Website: slack
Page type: billing-address
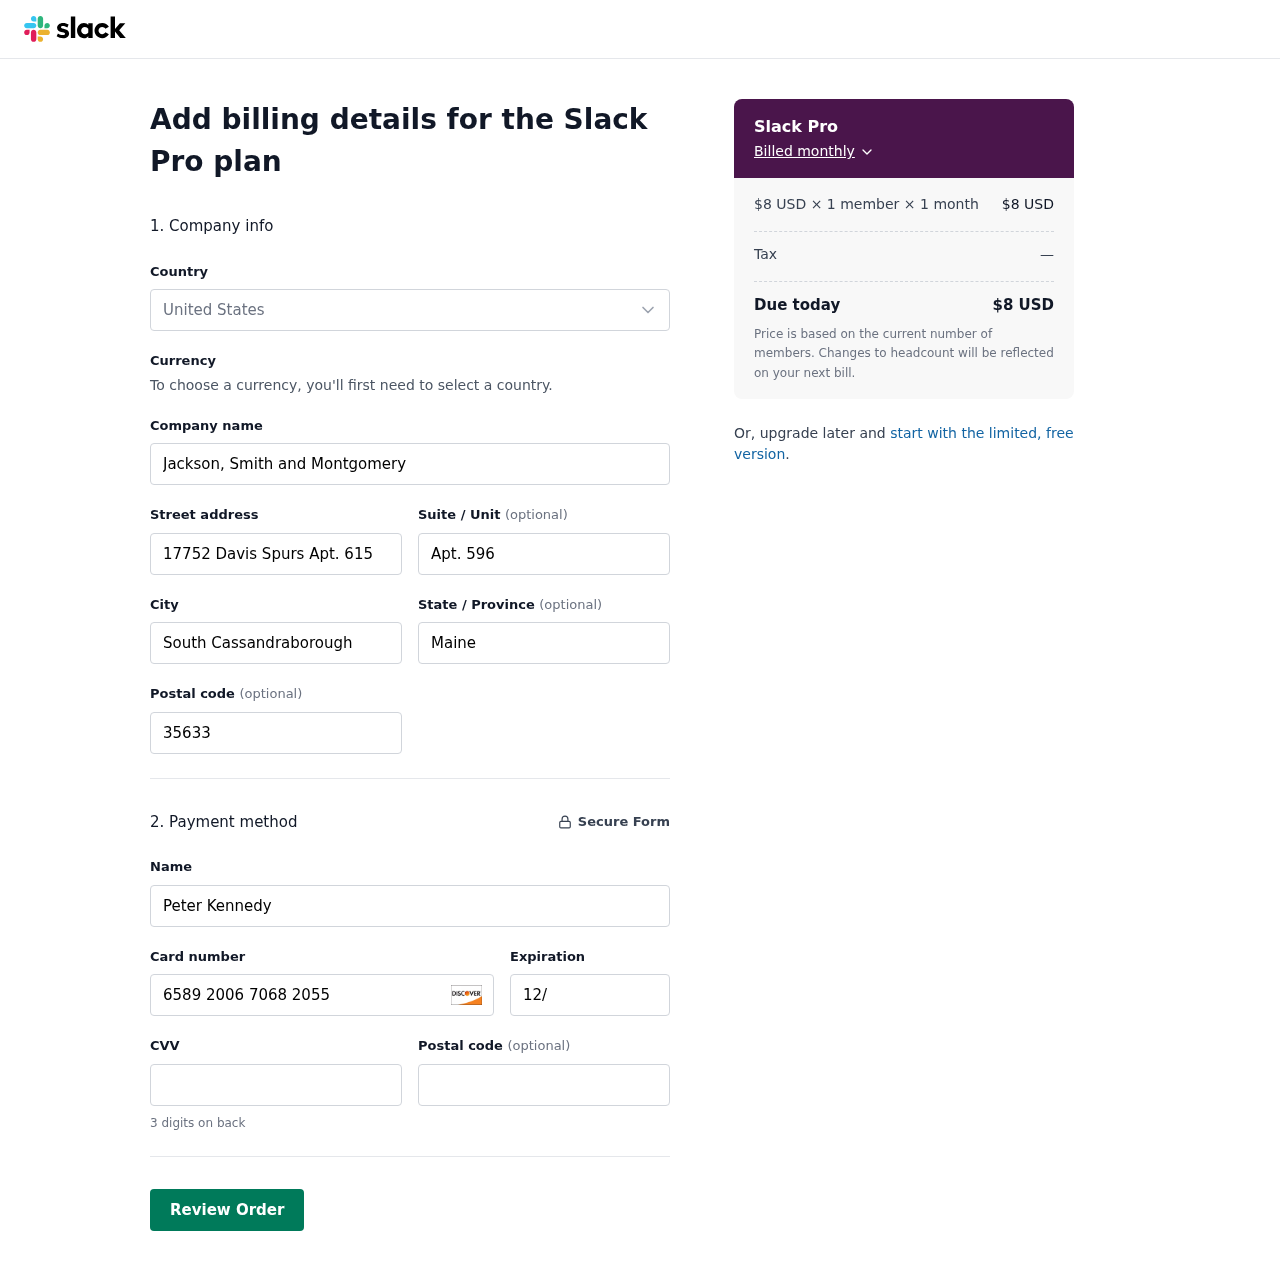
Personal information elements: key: PII_CARD_CVV
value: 325
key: PII_CARD_EXPIRY
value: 12/30
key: PII_CARD_NUMBER
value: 6589 2006 7068 2055
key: PII_CITY
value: South Cassandraborough
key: PII_COMPANY
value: Jackson, Smith and Montgomery
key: PII_COUNTRY
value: United States
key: PII_FULLNAME
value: Peter Kennedy
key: PII_POSTCODE
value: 35633
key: PII_POSTCODE2
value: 87832
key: PII_STATE
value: Maine
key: PII_STREET
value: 17752 Davis Spurs Apt. 615
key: PII_STREET2
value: Apt. 596
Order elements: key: ORDER_PLAN_PRICE
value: $8 USD
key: ORDER_NUM_MEMBERS
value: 1 member
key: ORDER_NUM_MONTHS
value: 1 month
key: ORDER_SUBTOTAL
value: $8 USD
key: ORDER_TAX
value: —
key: ORDER_TOTAL
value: $8 USD